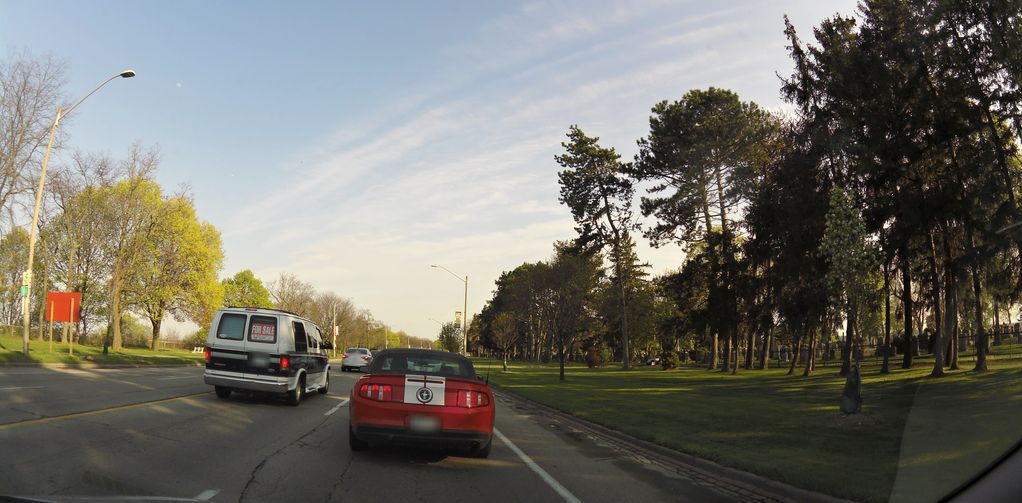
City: hamilton